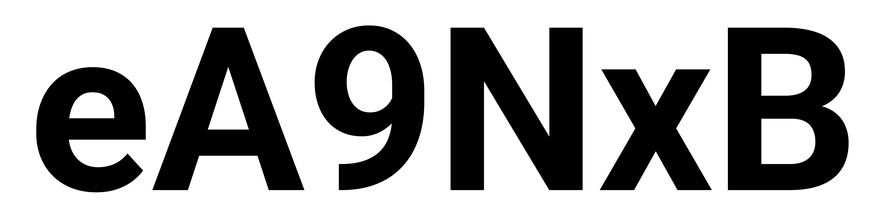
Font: Roboto_Bold